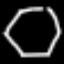
Label: octagon